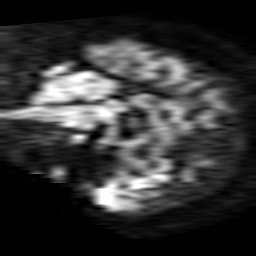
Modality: TRACE
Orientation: sagittal
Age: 67
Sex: female
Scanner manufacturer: philips
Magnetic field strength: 1.5 T
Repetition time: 4.553 s
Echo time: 0.07843 s